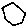
Label: hexagon